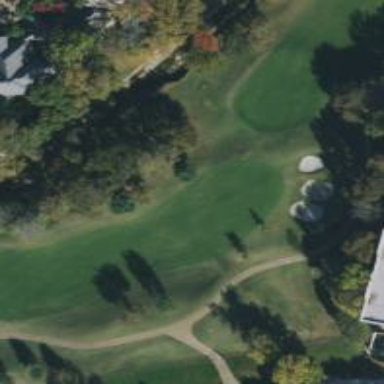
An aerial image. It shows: Scenic golf fairway.